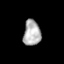
Tissue: prostate
Cell type: Myeloid cells
Senescence score: 0.7222
Nuclear area (px): 432
Mean DAPI intensity: 177.553